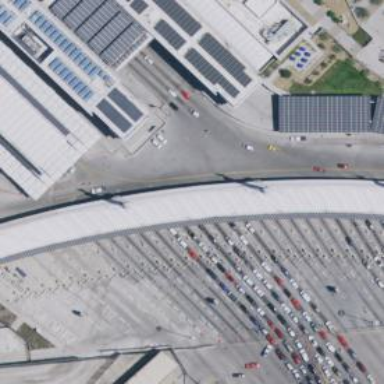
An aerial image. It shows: Border control barrier.